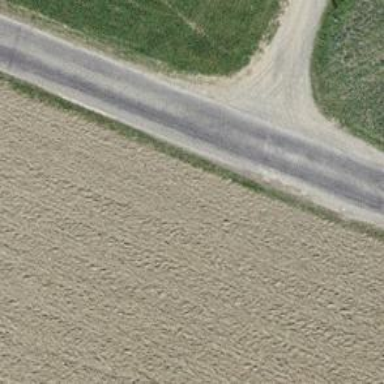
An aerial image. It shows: Agricultural vehicle on grade2 track.